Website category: sports
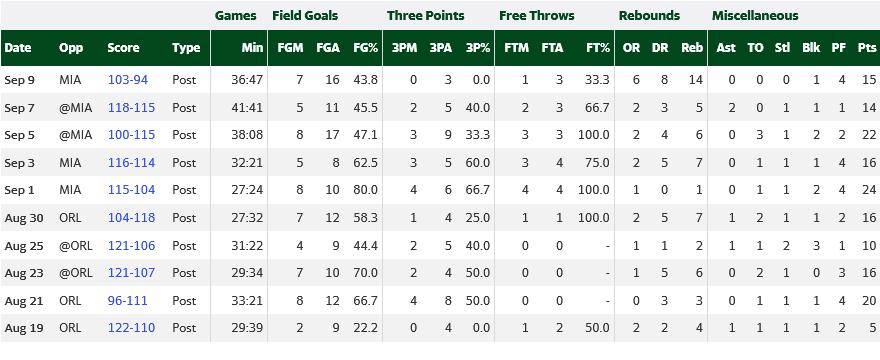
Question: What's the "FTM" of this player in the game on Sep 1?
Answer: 4

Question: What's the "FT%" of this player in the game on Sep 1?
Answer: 100.0

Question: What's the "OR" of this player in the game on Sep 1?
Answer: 1

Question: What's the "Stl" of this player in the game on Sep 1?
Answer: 1

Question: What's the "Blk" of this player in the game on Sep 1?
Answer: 2

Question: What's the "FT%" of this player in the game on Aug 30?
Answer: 100.0

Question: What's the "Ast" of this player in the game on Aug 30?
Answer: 1

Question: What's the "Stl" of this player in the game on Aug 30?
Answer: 1

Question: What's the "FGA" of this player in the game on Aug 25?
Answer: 9

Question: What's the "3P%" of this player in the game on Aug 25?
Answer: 40.0

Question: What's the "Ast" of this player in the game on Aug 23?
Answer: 0

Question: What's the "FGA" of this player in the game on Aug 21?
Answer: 12

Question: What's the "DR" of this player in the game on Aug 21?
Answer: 3

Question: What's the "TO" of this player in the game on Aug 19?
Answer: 1

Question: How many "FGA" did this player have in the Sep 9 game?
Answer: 16

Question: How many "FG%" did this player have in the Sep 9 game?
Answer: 43.8

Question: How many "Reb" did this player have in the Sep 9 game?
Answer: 14

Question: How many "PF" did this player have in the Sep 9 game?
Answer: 4

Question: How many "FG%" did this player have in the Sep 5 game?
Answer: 47.1

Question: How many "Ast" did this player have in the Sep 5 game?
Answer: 0

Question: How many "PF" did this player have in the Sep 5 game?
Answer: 2

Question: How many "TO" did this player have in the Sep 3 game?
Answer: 1

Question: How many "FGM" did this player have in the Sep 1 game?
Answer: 8

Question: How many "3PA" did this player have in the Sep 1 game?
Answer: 6

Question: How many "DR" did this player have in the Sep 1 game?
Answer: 0

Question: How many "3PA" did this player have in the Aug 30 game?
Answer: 4

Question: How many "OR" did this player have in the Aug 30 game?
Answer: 2

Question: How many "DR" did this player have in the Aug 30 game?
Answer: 5

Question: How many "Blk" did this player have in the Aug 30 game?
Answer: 1

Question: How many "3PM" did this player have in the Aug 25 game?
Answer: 2

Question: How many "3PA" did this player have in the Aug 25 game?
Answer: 5

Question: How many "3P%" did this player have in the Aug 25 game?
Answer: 40.0

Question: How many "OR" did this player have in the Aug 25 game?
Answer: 1

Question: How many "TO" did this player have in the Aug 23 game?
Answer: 2

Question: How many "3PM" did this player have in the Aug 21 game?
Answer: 4

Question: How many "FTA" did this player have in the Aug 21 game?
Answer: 0

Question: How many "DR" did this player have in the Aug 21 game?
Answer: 3

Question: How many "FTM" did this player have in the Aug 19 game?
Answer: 1

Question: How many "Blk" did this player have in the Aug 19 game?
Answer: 1

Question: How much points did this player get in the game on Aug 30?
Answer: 16

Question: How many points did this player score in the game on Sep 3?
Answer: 16

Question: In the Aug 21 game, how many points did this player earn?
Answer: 20

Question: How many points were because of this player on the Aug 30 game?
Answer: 16

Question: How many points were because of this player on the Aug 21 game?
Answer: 20